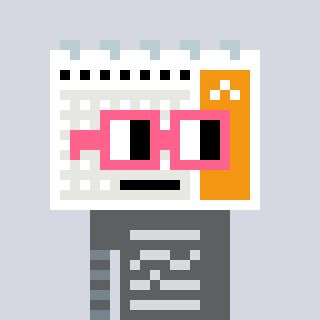
a pixel art character with square pink glasses, a calendar-shaped head and a bluegrey-colored body on a cool background